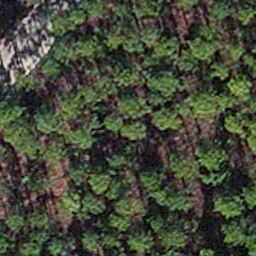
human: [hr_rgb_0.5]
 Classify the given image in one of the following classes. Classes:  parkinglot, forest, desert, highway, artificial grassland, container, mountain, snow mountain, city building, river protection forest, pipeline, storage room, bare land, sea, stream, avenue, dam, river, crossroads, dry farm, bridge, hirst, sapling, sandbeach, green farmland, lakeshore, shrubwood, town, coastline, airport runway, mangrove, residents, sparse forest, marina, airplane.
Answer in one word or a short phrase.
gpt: sapling